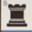
Piece: bR